Question:
Hey there, i have SOAPUI testcases written in groovy. The tests were fine with 5.3.0 (on a Linux machine), before i installed the latest version of SOAPUI (5.4.0, on a Windows 10 machine). With the new version i get an assertion fail. It seems an array is created and put into an array at index 0. So that names.contains("username") fails.
I dont understand why the test fails after installing the new version of SOAPUI.
Does anybody have clue whats goin on here?
And does anybody have a download for version 5.3.0, so i can test again with that version?
best regards
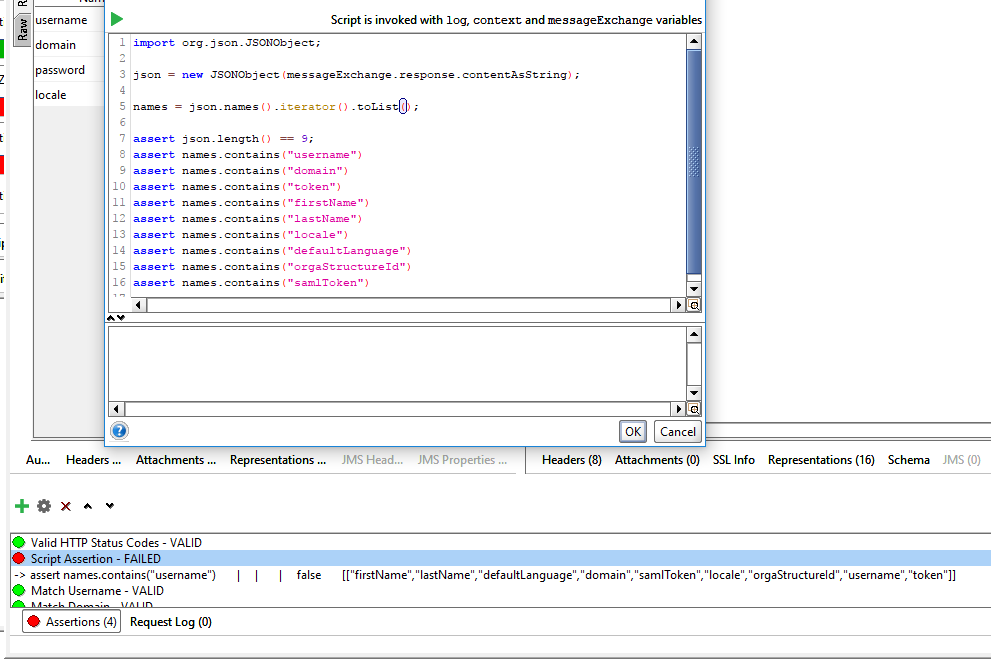
Answer: '''
import org.json.JSONObject;
def jsonData = '''
{ "aaa":1, "bbb":2 }
'''
def json = new JSONObject(jsonData)
def names = json.names().iterator().toList()
assert names.contains("aaa")
log.info "SUCCESS!!!"
'''
with error:
'''
Assertion failed: assert names.contains("aaa") | | | false [["aaa","bbb"]] error at line: 9
'''
---
the soapui 5.4.0 contains very old library for 'org.json' package: 'json-20090211.jar'
other versions: <URL>
---
1. replace json-20090211.jar in the lib folder of soapui with newer version. but not sure how this will affect soapui itself.
2. rewrite your code with groovy-based json parser:
---
'''
def jsonData = '''
{ "aaa":1, "bbb":2 }
'''
def json = new groovy.json.JsonSlurper().parseText(jsonData)
def names = json.keySet()
assert names.contains("aaa")
log.info "SUCCESS!!!"
'''